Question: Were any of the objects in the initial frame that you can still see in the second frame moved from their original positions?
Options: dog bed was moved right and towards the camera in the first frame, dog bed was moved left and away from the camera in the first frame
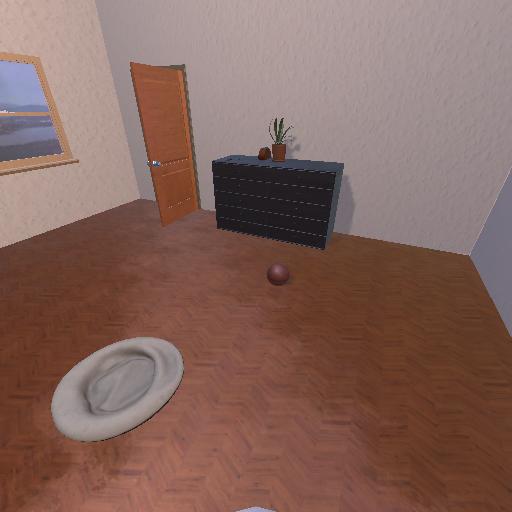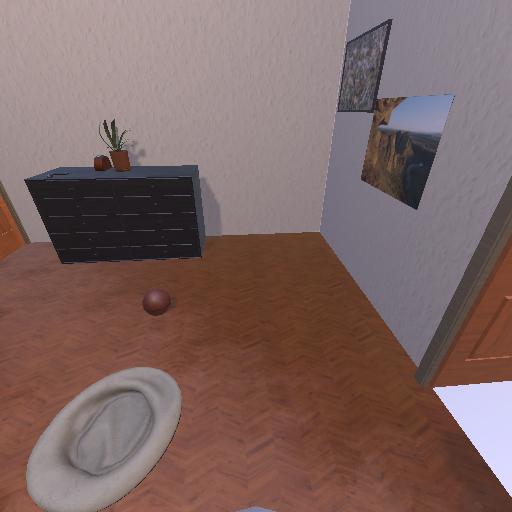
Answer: dog bed was moved right and towards the camera in the first frame